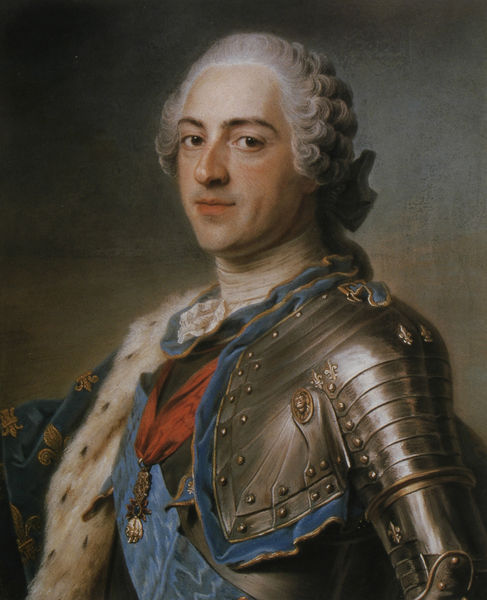
Titel: Porträt des Louis XV
Künstler: Maurice Quentin de La Tour
Standort: Paris
Institution: Musée du Louvre
Schlagwörter: blau, gemälde, mann, schatten, umhang, weiß, braun, frankreich, grau, haar, hell, hintergrund, licht, mund, nase, pastell, schmuck, schwarz, stirn, blick, rot, schal, malerei, muster, schleife, jung, arm, augen, band, barock, gesicht, hermelin, inkarnat, kragen, mensch, pelz, samt, silber, spitze, bildnis, hals, herr, portrait, porträt, öl, gold, haare, mantel, pose, reich, stickerei, adel, spitzen, augenbrauen, kinn, lippen, locken, ohren, puder, rokoko, rosa, rouge, schulter, schön, seide, fell, perücke, schärpe, lächeln, seitlich, wangen, halsband, kette, ausdruck, friedrich, könig, zopf, grübchen, brauen, glanz, halstuch, pupillen, metall, edel, stofflichkeit, knöpfe, nieten, rit, eisen, stolz, bayern, markant, militär, uniform, soldat, adeliger, offizier, orden, posieren, scherpe, stehkragen, herrscher, nerz, lilie, ritter, brokat, fürst, rüstung, braue, brustpanzer, harnisch, krageb, halbprofil, anblick, prinz, adliger, medaille, heerführer, lilien, azur, herscher, ornat, leopard, perrücke, ordensband, regent, kurfürst, braune augen, vlies, zobel, la tour, lamellen, friedrich der große, max emanuel, goldener vlies, schuler, scärpe, zuversicht, achärpe, krönungsornat, köng, napier, bourbon, mnud, emanuel, lilienmantel, blazu, schulterschutz, rote wnge, rote wange